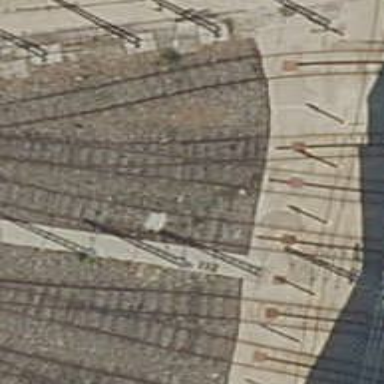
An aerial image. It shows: Yard with electrified tracks using contact line.